Question: I have to datasets: seq1 and seq2 (DNA sequences). I wanted to do a dataplot, comparing the two sequences and placing a dot where the two sequences match. I was able to accomplish this using seqinr's dotplot, but what I am unable to do is to list the sequences on the axis, so you can see which dots matching. Essentially, I want to replace the numbers with the sequence letters.
Is there anyway to do this? Maybe through ggplot2?

These are my sequences:
'''
seq1 <- c("G","C","T","A","G","T","C","A","G","A","T","C","T","G","A","C","G","C","T","A")
seq2 <- c("G","A","T","G","G","T","C","A","C","A","T","C","T","G","C","C","G","C")
'''
And this is how I generated this graph:
'''
dotPlot(seq1, seq2, main = "Dot plot of 2 different sequences
wsize = 4, wstep = 1, nmatch = 3", wsize = 4, wstep = 1, nmatch = 3)
'''
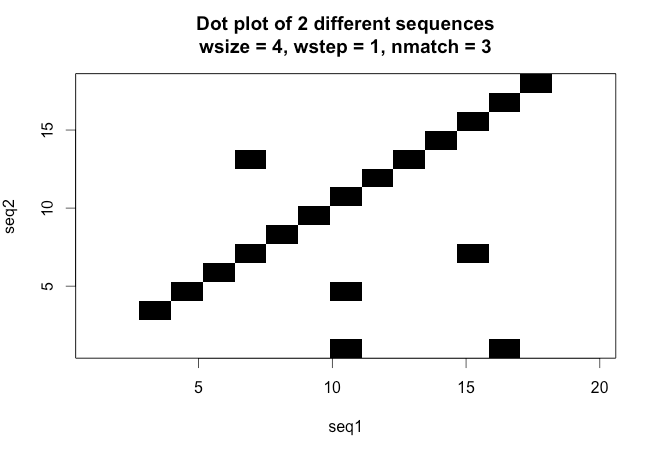
Answer: How about a modified version (aka "a quick-and-dirty hack") of the dotplot-function? First, copy and paste the following code into R:
'''
dotplot<-function (seq1, seq2, wsize = 1, wstep = 1, nmatch = 1, cols = c("white",
"black"), xlab = deparse(substitute(seq1)), ylab = deparse(substitute(seq2)), type=2,
...) {
cat("This is a modification of the function dotPlot from package seqinr.
")
require(seqinr)
if (nchar(seq1[1]) > 1)
stop("seq1 should be provided as a vector of single chars")
if (nchar(seq2[1]) > 1)
stop("seq2 should be provided as a vector of single chars")
if (wsize < 1)
stop("non allowed value for wsize")
if (wstep < 1)
stop("non allowed value for wstep")
if (nmatch < 1)
stop("non allowed value for nmatch")
if (nmatch > wsize)
stop("nmatch > wsize is not allowed")
mkwin <- function(seq, wsize, wstep) {
sapply(seq(from = 1, to = length(seq) - wsize + 1, by = wstep),
function(i) c2s(seq[i:(i + wsize - 1)]))
}
wseq1 <- mkwin(seq1, wsize, wstep)
wseq2 <- mkwin(seq2, wsize, wstep)
if (nmatch == wsize) {
xy <- outer(wseq1, wseq2, "==")
}
else {
"%==%" <- function(x, y) colSums(sapply(x, s2c) == sapply(y,
s2c)) >= nmatch
xy <- outer(wseq1, wseq2, "%==%")
}
if(type==1) {
image(x = seq(from = 1, to = length(seq1), length = length(wseq1)),
y = seq(from = 1, to = length(seq2), length = length(wseq2)),
z = xy, col = col, xlab = xlab, ylab = ylab, axes=F, ...)
box()
}
colnames(xy)<-wseq2
rownames(xy)<-wseq1
xy2<-matrix(nrow=length(seq1), ncol=length(seq2), data=FALSE)
rownames(xy2)<-seq1
colnames(xy2)<-seq2
ind<-which(xy, arr.ind=T)
xy2[ind]<-TRUE
ind<-data.frame(ind, row.names=NULL)
res<-data.frame(row=c(), col=c())
for(i in 1:nrow(ind)) {
DF<-data.frame(row=seq(from=ind$row[i], to=ind$row[i]+wsize-1),
col=seq(from=ind$col[i], to=ind$col[i]+wsize-1))
res<-rbind(res, DF)
}
xy2[as.matrix(res)]<-TRUE
if(type==2) {
image(x = seq(from = 1, to = length(seq1)), y = seq(from = 1, to = length(seq2)), z = xy2, col = cols, xlab = xlab, ylab = ylab, axes=F, ...)
box()
axis(side=1, at=1:length(seq1), labels=seq1)
axis(side=2, at=1:length(seq2), labels=seq2, las=1)
}
out<-list(type1=xy, type2=xy2)
return(out)
}
'''
Then running the example you provided:
'''
seq1 <- c("G","C","T","A","G","T","C","A","G","A","T","C","T","G","A","C","G","C","T","A")
seq2 <- c("G","A","T","G","G","T","C","A","C","A","T","C","T","G","C","C","G","C")
xy<-dotplot(seq1, seq2, wsize = 4, wstep = 1, nmatch = 3)
'''
should produce the following plot:

In short, I expanded the function a little to produce a full matrix between the two sequences. If you inspect the output object 'xy', you'll see the original (type1) matrix, and the expanded one (type2). For very long sequences this modification is not efficient, not to mention that the nucleotide/amino acid labels on the axes will overlap each other. You can change the plot type between type1 and type2 using the new argument 'type'.